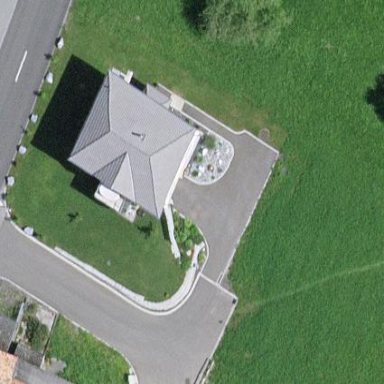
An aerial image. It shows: Building with hipped roof.